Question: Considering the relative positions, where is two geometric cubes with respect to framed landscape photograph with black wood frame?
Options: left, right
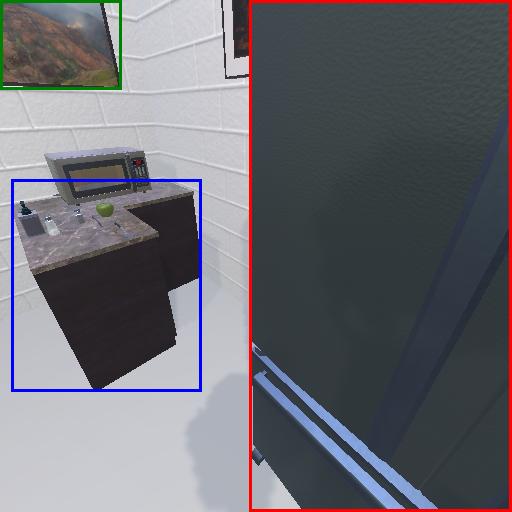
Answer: left